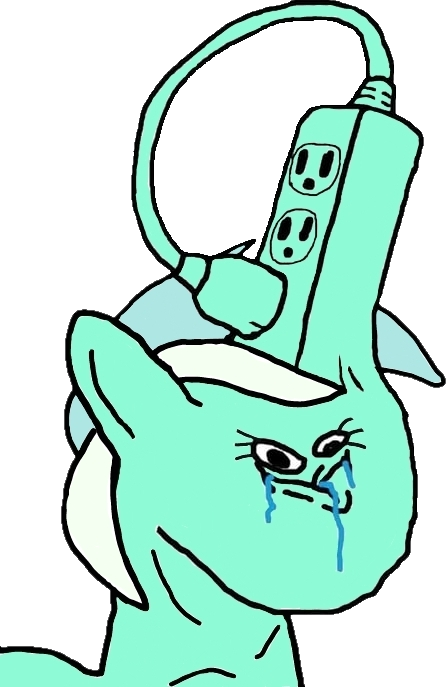
Label: 5_Brainlet